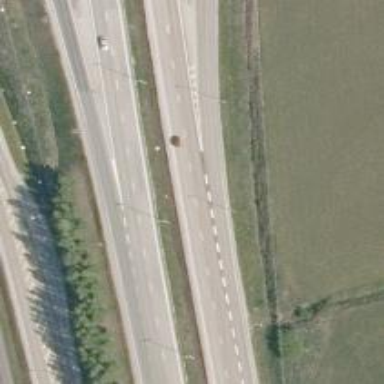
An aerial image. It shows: Motorway junction.